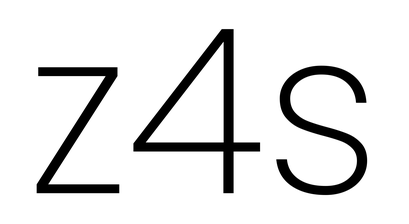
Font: Poppins-ExtraLight